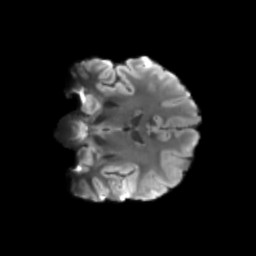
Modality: T2w
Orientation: coronal
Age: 26
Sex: male
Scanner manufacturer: siemens
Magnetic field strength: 3 T
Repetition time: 3.23 s
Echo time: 0.0892 s